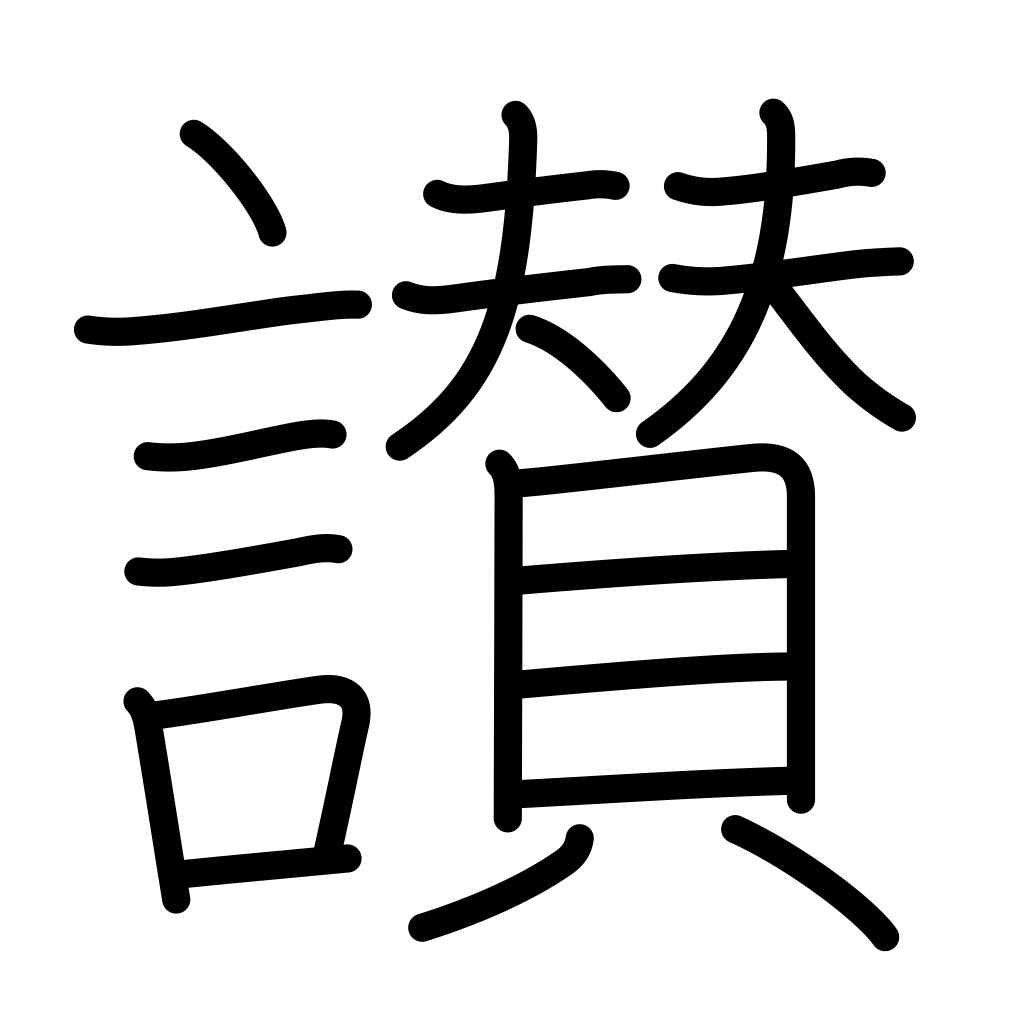
Meaning: praise, title on a picture